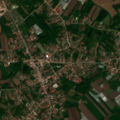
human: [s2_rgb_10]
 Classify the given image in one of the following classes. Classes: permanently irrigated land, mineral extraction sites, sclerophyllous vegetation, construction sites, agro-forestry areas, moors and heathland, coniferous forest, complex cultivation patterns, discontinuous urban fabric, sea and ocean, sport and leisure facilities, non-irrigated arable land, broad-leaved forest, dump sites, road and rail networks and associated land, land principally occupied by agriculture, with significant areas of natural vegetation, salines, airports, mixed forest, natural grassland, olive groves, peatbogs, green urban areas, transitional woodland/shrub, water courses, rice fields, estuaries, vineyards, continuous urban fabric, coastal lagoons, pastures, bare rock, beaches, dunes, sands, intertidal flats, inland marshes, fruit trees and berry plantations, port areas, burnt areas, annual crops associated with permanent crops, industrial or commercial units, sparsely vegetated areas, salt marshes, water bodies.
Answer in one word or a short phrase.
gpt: discontinuous urban fabric, non-irrigated arable land, complex cultivation patterns, land principally occupied by agriculture, with significant areas of natural vegetation